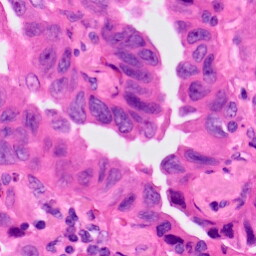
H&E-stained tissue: Lung